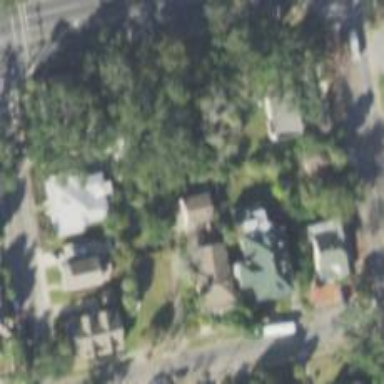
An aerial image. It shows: Single-family residential area.